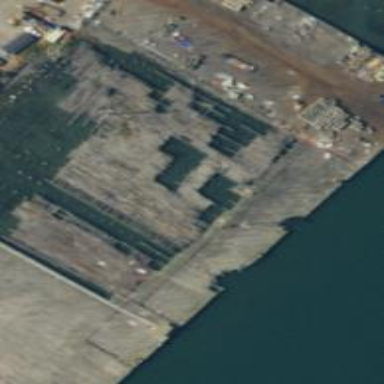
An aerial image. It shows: Pier that has been ruined.